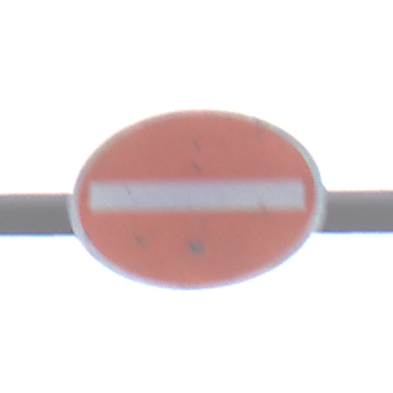
Verkehrszeichen: VerbotDerEinfahrt
Umgebung: Outdoor, Suburban
Tageszeit: Midday
Wetter: Overcast
Licht: Natural
Jahreszeit: NotSpecified
Kontrast: LowContrast